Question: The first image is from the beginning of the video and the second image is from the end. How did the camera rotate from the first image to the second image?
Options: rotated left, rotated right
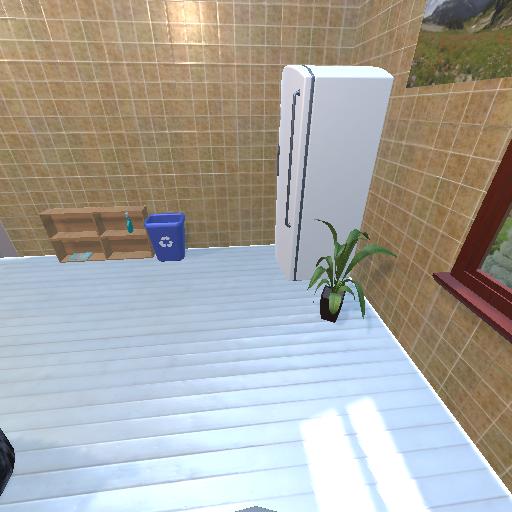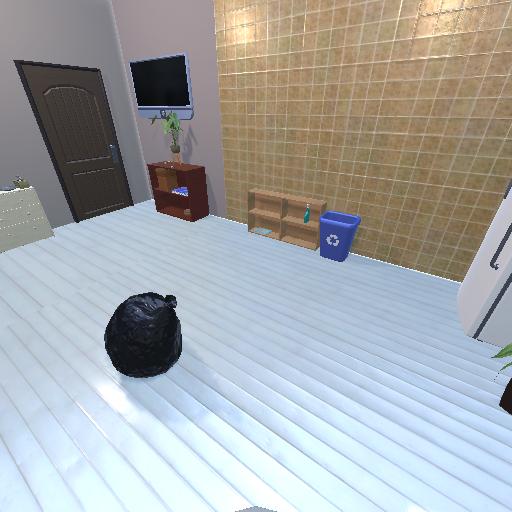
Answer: rotated left